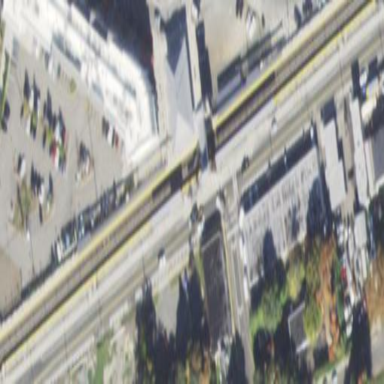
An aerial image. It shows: Platform for public transport and railway.